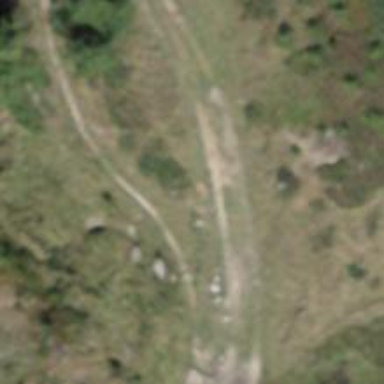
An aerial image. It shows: Path with excellent trail visibility.